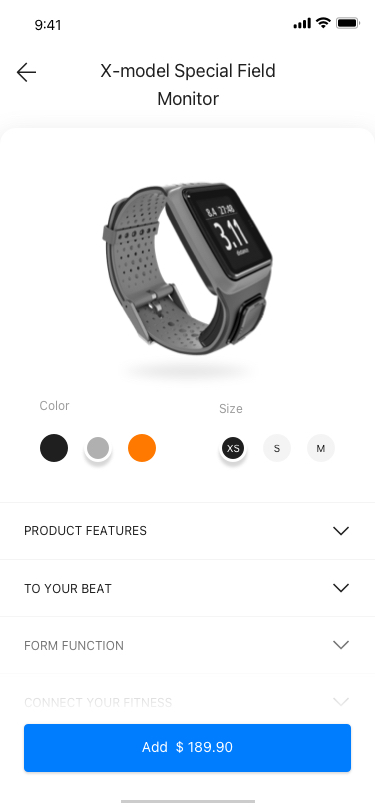
Text in this UI design:
X-model Special Field  Monitor
Color
CONNECT YOUR FITNESS
Product Features
to your beat
form function
Size
XS
S
M